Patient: sex F, age 65
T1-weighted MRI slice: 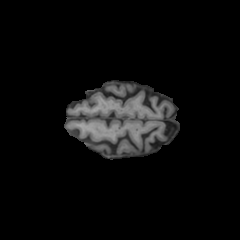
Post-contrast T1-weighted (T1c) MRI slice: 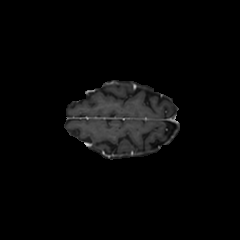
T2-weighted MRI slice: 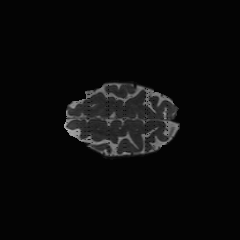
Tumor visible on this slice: no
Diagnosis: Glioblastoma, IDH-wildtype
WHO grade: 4